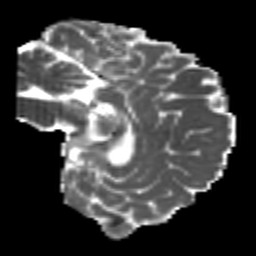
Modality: MD
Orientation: sagittal
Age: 23
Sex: male
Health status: healthy
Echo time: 0.074 s